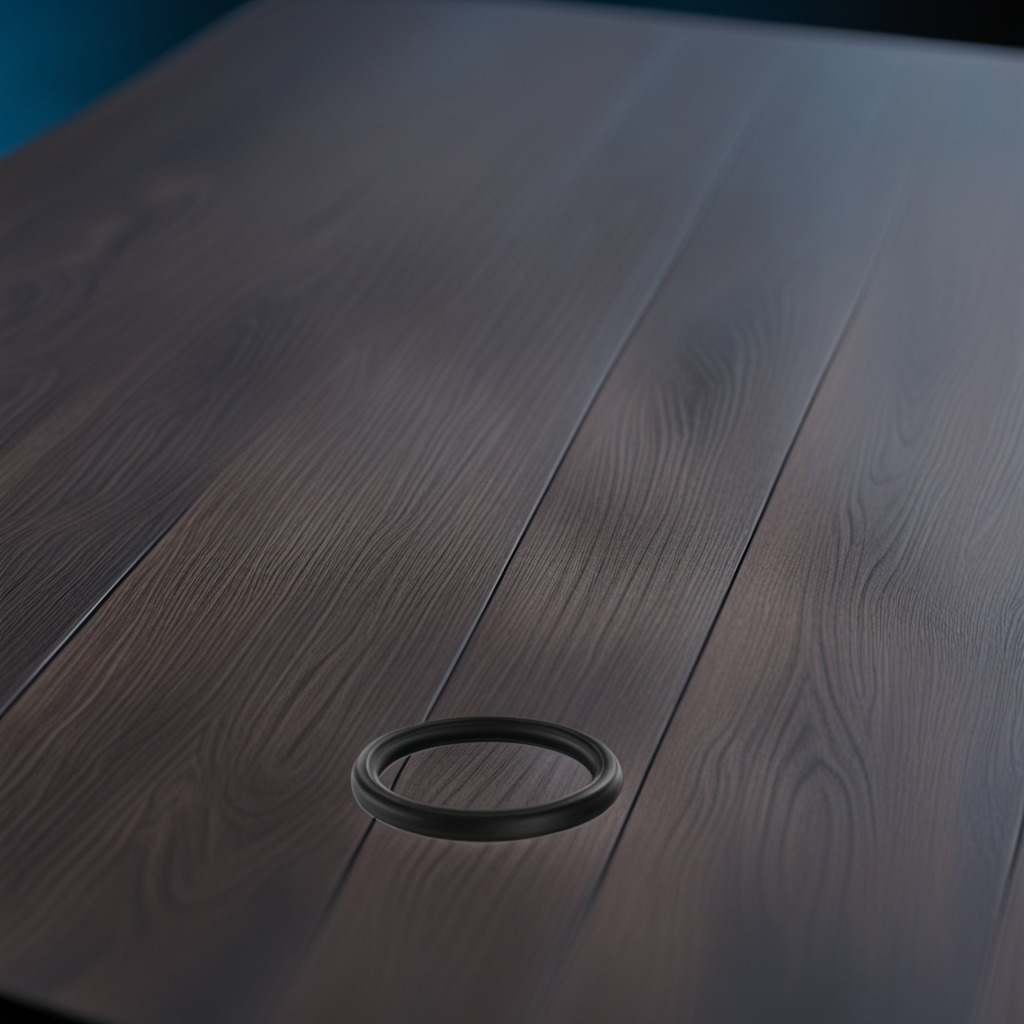
A rubber O-ring is lying on the old table with faint burn marks in a small garage at twilight.